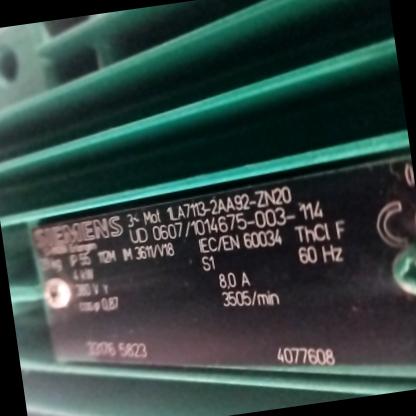
Klasa: tabliczka-znamionowa